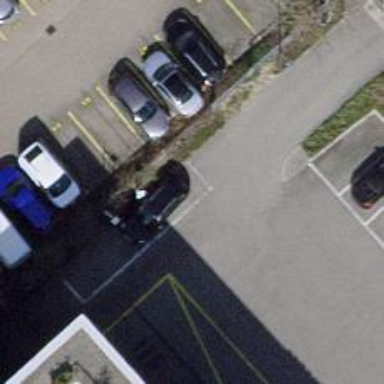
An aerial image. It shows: Parking aisle designated as service road.